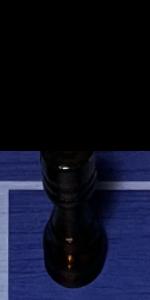
Label: Rook_Black